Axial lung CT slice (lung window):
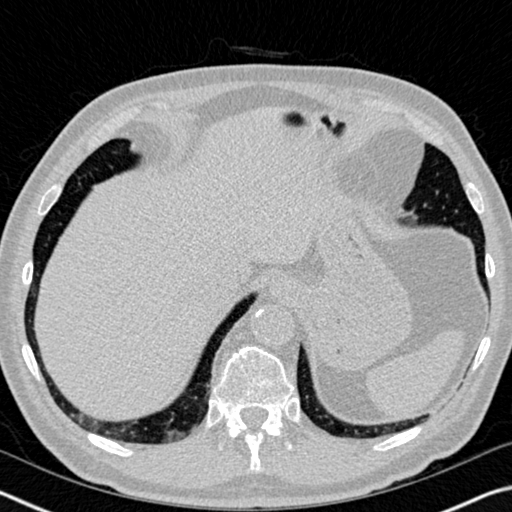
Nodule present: no